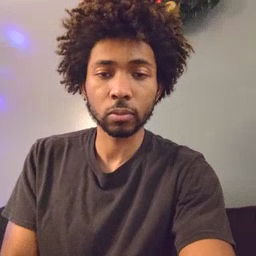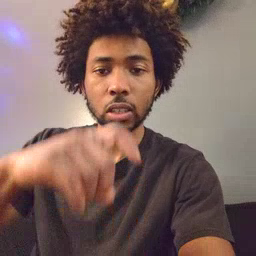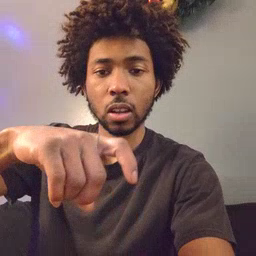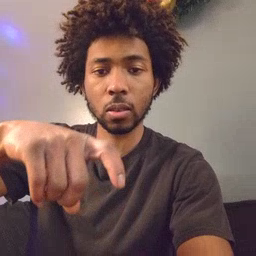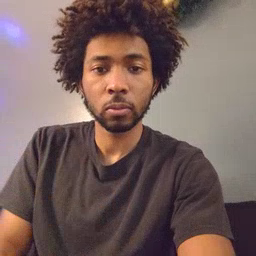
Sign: time